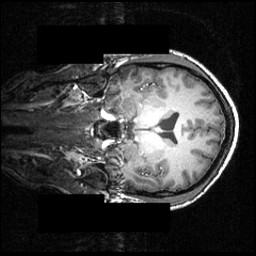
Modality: T1w
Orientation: coronal
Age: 25
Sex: male
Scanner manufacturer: siemens
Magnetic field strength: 3.951 T
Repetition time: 1.5 s
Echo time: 0.00335 s